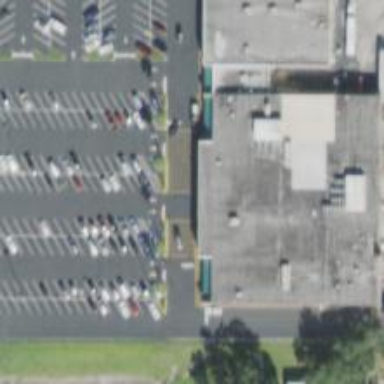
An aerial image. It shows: Parking space.